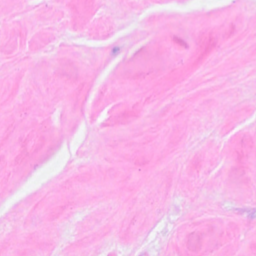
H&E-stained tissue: Breast